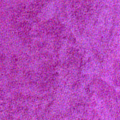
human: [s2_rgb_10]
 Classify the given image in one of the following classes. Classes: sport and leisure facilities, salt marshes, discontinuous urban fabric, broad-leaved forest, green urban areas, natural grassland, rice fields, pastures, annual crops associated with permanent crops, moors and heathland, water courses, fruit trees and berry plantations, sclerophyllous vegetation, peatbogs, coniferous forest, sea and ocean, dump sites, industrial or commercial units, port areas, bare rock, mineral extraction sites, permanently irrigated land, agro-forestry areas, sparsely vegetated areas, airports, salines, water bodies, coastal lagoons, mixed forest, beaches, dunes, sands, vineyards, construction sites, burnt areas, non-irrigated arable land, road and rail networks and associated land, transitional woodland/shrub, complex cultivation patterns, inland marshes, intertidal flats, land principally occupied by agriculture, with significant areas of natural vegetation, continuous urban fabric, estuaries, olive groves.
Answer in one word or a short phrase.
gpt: sea and ocean